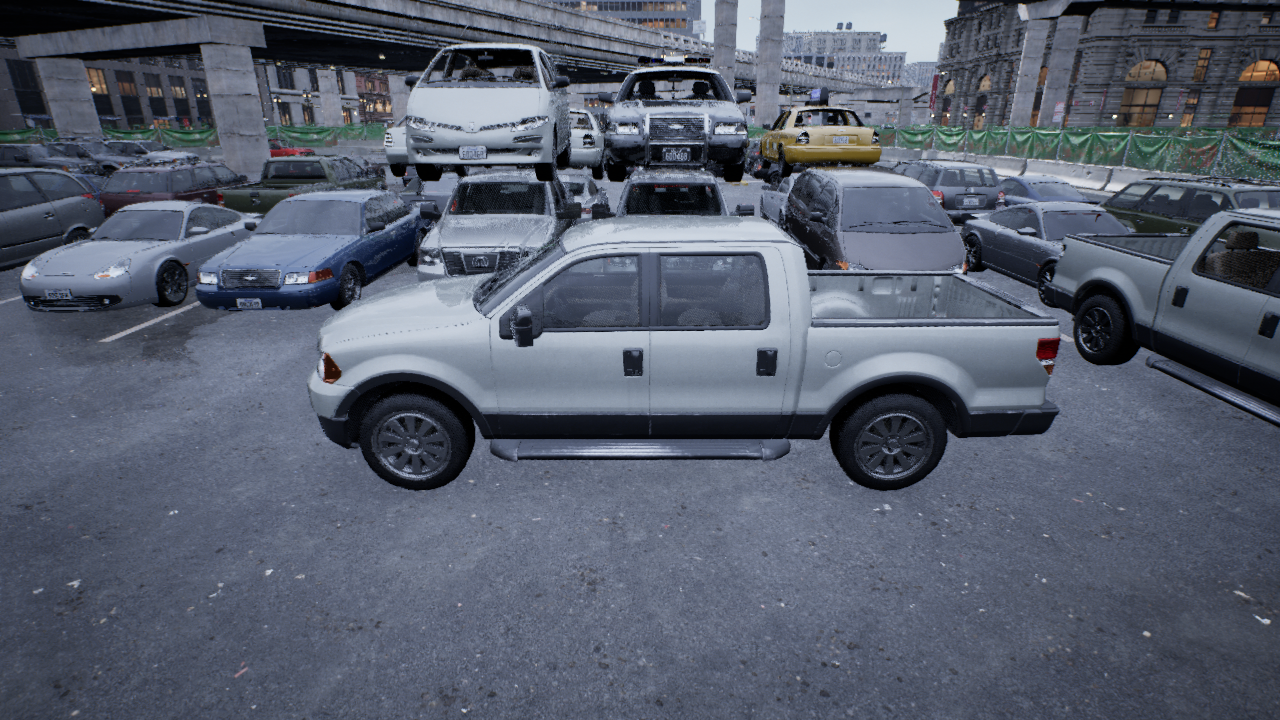
Venue: arterial
Lighting: overcast
Vehicle rig: pickup